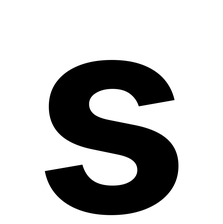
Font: Inter_Bold